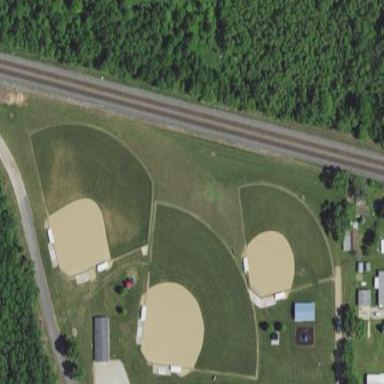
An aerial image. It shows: Baseball pitch for leisure land activities.